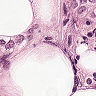
Metastatic tissue present: yes